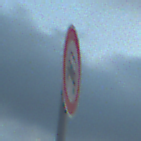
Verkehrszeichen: VerbotKraftwagen
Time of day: SunriseSunset
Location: Outdoor (Beach)
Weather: PartlyCloudy
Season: NotSpecified
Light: Natural